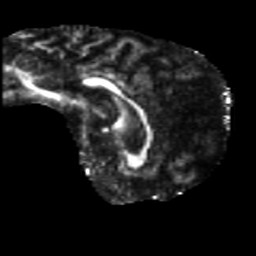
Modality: FA
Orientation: sagittal
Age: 75
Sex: male
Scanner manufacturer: siemens
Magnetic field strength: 3 T
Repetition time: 5.25 s
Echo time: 0.08 s